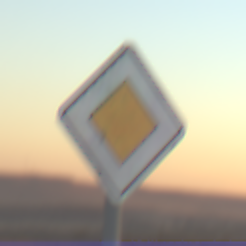
Verkehrszeichen: Vorfahrtsstrasse
Umgebung: Outdoor, Nature
Tageszeit: SunriseSunset
Wetter: Clear
Licht: Natural
Jahreszeit: NotSpecified
Kontrast: HighContrast